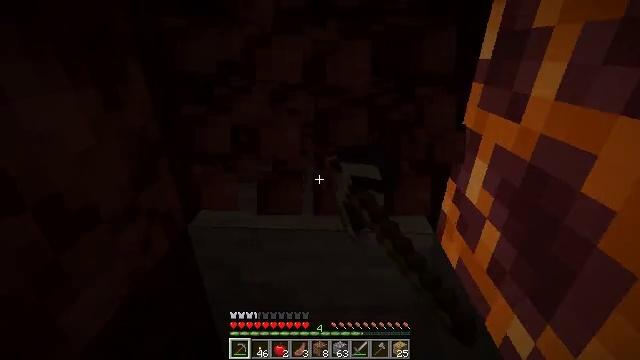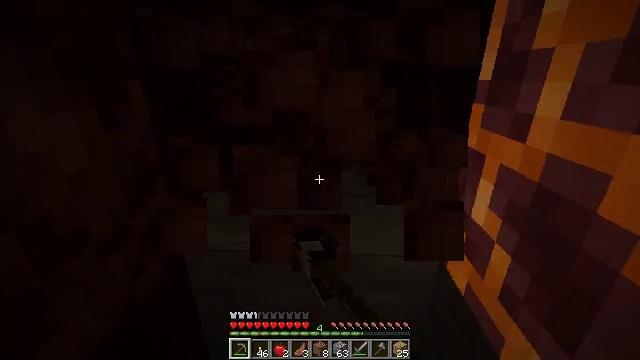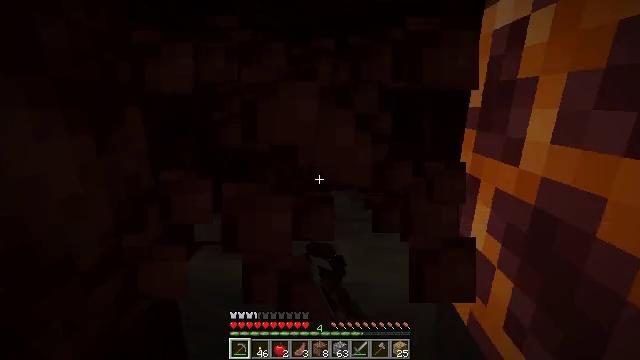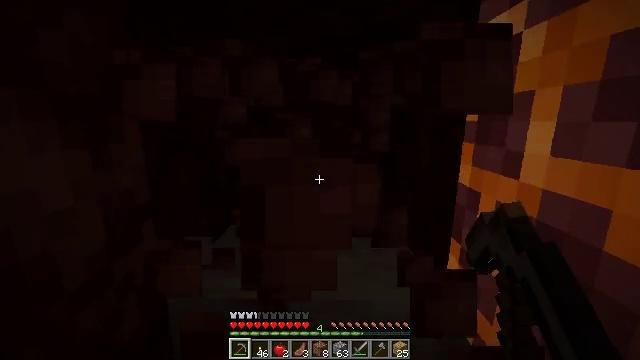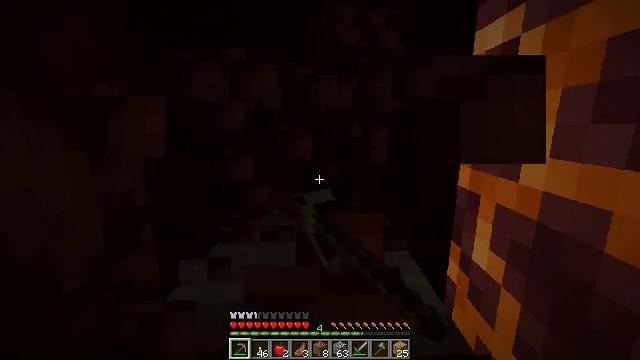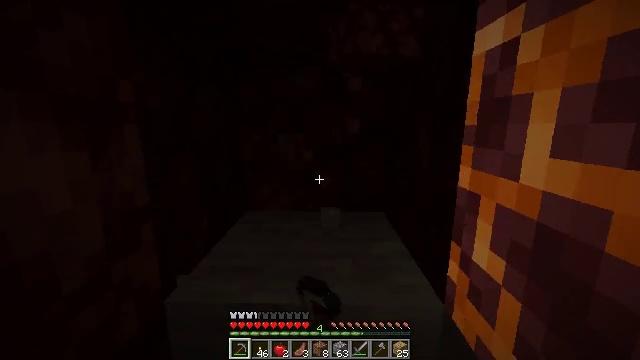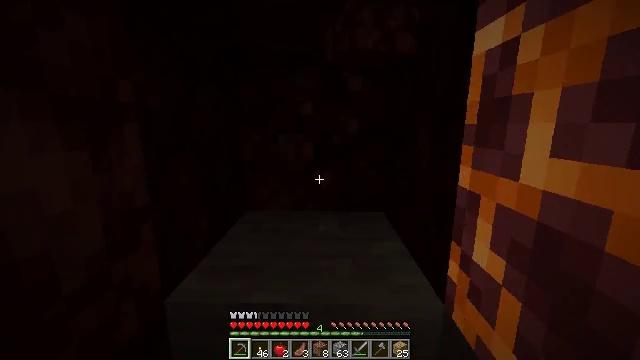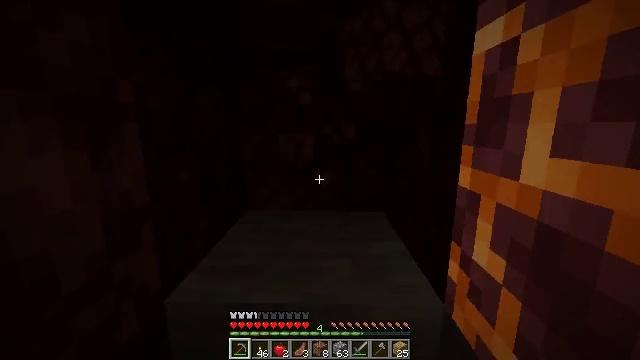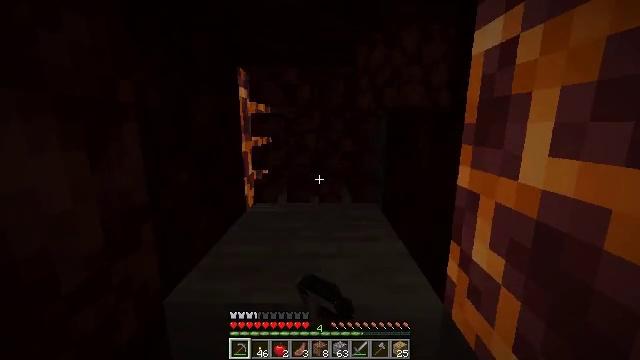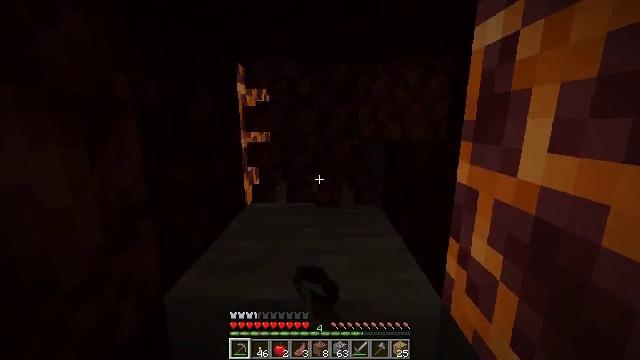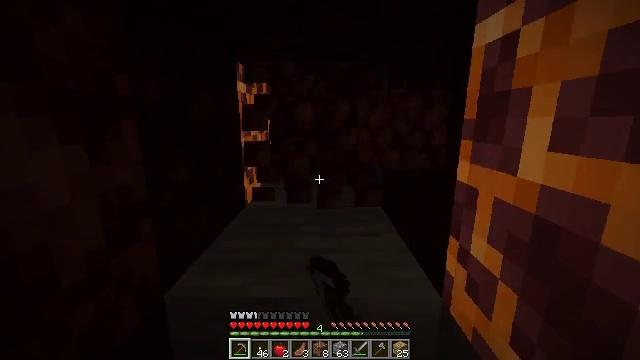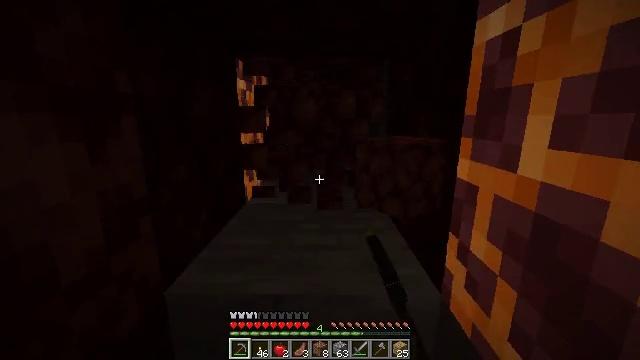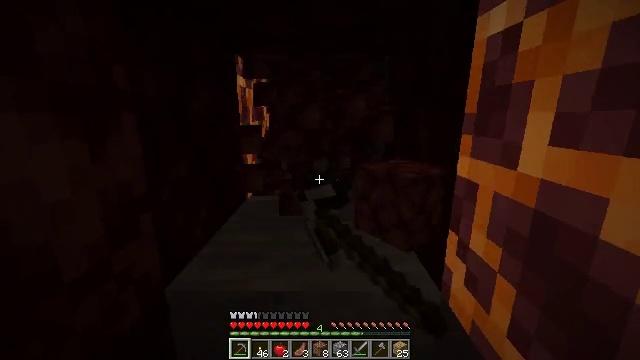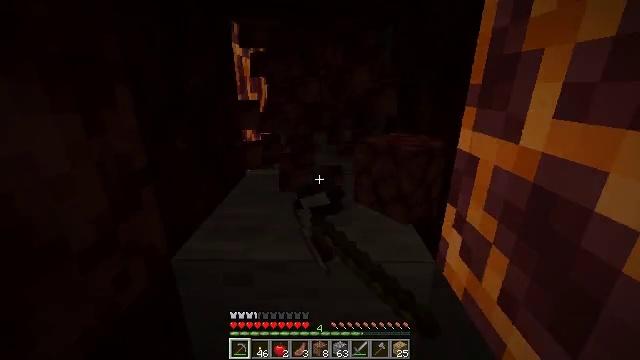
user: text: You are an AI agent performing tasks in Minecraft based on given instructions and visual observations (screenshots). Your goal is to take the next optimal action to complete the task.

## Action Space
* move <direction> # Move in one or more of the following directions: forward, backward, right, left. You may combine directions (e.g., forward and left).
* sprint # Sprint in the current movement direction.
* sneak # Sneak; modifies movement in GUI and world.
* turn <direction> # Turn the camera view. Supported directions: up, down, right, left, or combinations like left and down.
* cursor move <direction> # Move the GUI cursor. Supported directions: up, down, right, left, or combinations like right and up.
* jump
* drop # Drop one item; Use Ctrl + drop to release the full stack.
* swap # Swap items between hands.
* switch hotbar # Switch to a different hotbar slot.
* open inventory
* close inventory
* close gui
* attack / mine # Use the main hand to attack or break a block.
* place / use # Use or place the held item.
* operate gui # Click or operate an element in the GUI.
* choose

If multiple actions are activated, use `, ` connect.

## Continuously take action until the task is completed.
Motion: motion action
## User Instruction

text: Mine the netherrack in the Nether.
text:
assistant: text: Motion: turn up, attack / mine
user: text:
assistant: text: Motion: turn up, attack / mine
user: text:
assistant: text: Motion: turn up, attack / mine
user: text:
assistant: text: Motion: attack / mine
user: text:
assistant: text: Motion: attack / mine
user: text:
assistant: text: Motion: attack / mine
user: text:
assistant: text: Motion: attack / mine
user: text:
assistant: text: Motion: attack / mine
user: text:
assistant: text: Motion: attack / mine
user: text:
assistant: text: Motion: attack / mine
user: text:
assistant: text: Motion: attack / mine
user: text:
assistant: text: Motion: attack / mine
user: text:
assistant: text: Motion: turn down, attack / mine
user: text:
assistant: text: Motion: attack / mine